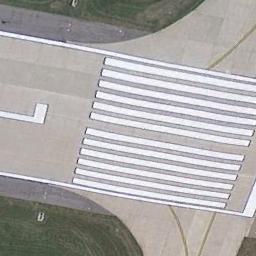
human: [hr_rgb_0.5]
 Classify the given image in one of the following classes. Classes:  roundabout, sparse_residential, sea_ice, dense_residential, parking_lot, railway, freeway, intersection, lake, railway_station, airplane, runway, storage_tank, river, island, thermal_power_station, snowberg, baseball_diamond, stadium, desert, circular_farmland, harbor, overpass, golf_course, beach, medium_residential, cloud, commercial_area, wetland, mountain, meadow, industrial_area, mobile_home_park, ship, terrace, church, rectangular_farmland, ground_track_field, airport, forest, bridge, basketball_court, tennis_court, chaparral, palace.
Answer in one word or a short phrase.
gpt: runway